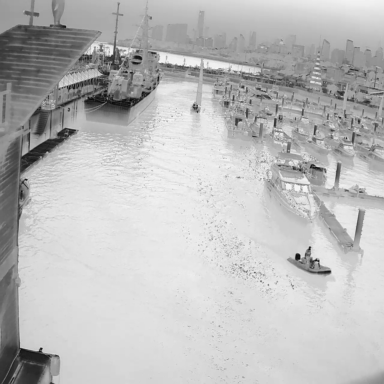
There are 20 objects shown in the infrared image, including four sailboats, and 16 canoes.